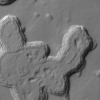
Label: not_dusty